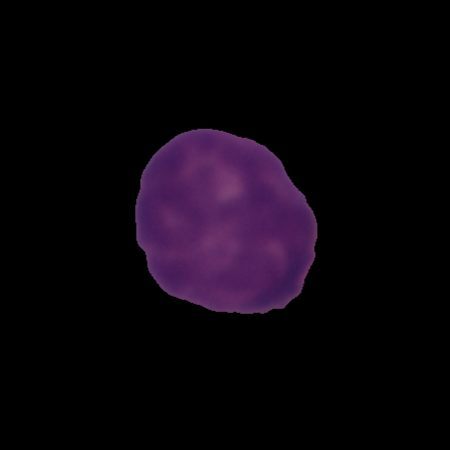
Label: healthy